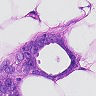
Metastatic tissue present: yes